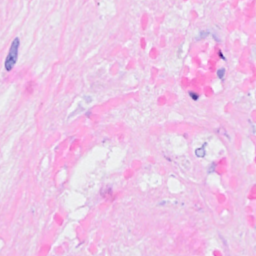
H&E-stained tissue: Breast